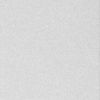
Label: dusty